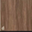
Piece: xx